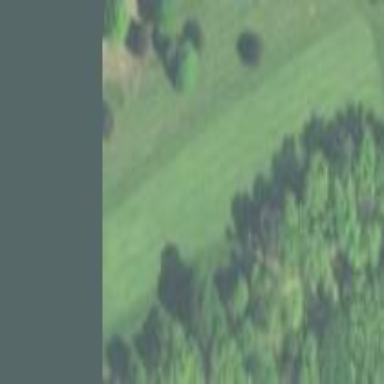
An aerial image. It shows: Golf fairway surrounded by grass.